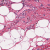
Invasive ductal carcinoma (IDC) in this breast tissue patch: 0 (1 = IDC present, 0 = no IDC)